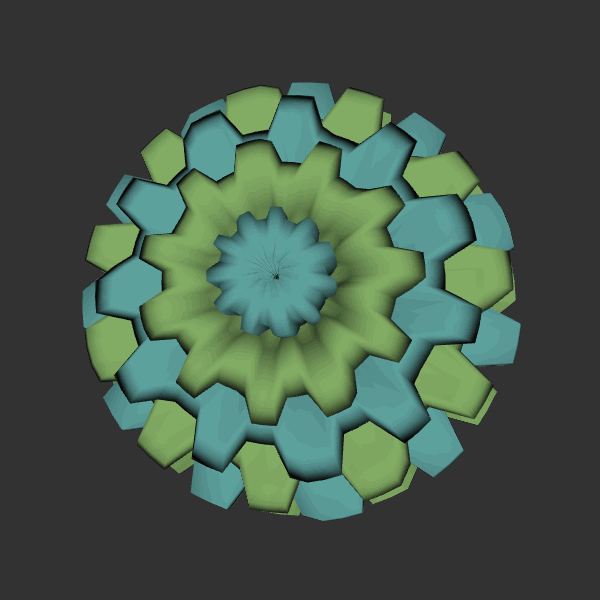
Background: dark